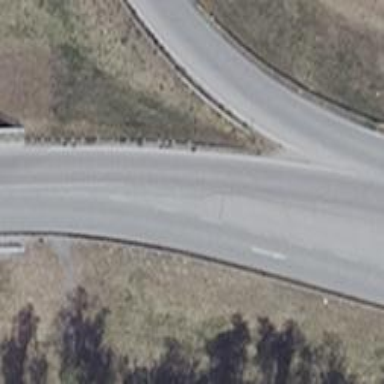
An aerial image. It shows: Asphalt trunk link motorway.